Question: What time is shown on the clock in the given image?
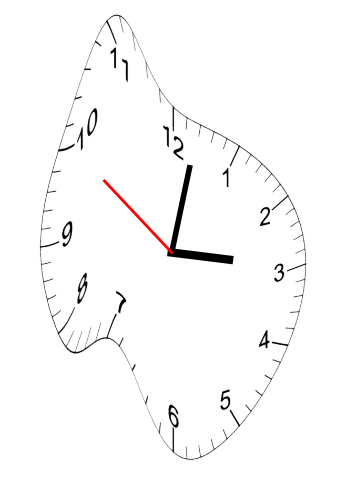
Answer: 03:01:50